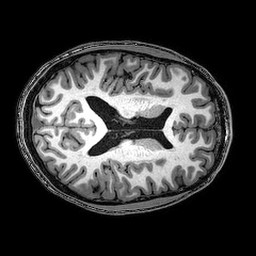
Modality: T1w
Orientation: axial
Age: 23
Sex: male
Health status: healthy
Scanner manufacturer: philips
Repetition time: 0.008159 s
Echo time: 0.00373 s